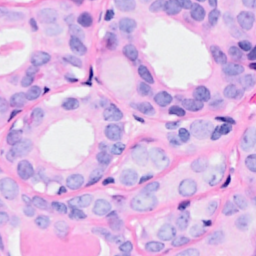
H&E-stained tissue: Breast